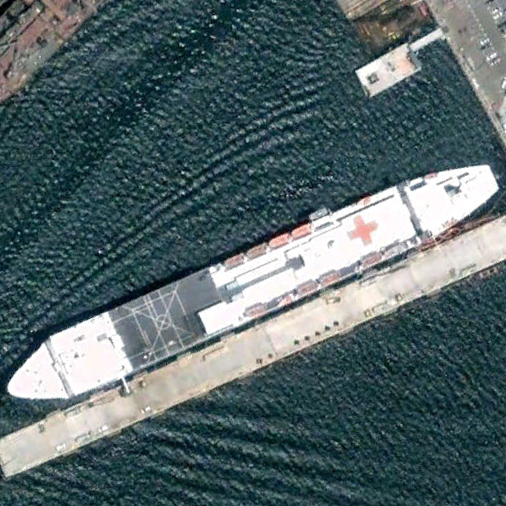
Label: Medical_ship